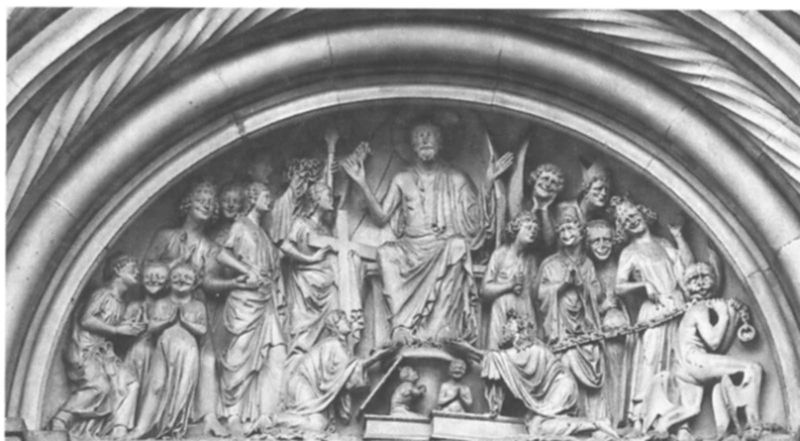
Titel: Tympanon vom sog. Fürstenportal, Jüngstes Gericht
Standort: Bamberg, Dom (EU - D - B)
Schlagwörter: gott, himmel, frauen, menschen, männer, leute, stein, kirche, mantel, gotik, deutschland, lächeln, relief, bogen, kette, thron, stuck, lachen, buch, glaube, kreuz, knien, beten, statuen, christus, jesus, hölle, jüngstes gericht, teufel, mittelalter, romanik, bitte, auferstehung, erlöser, fratzen, tympanon, apostel, heligenschein, tympanonrelief, auserwählte